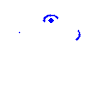
Particle: pion